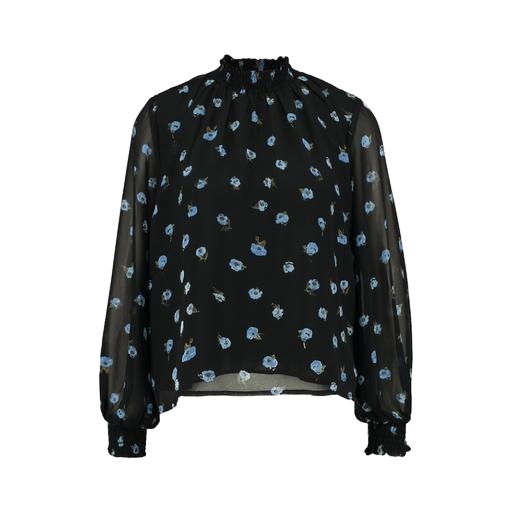
black petite printed mock-neck top only macy, vero moda black high neck blouse, black floral-print top, white background